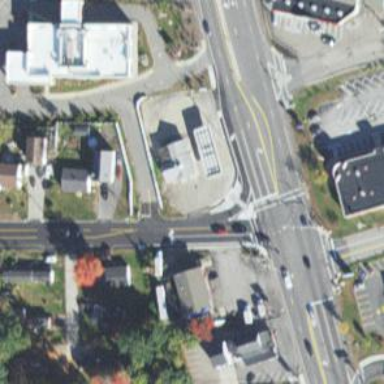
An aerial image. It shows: Traffic island located on footway.